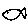
Label: fish